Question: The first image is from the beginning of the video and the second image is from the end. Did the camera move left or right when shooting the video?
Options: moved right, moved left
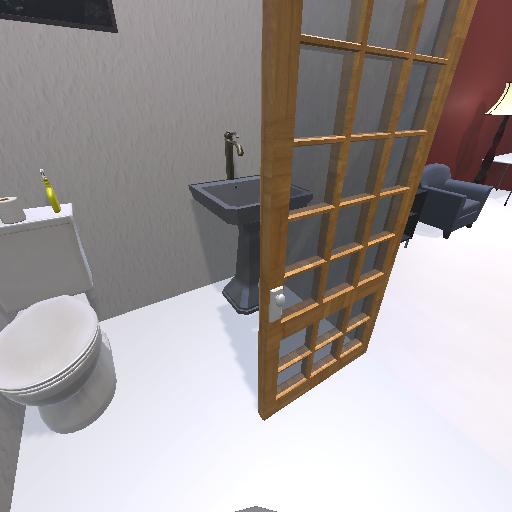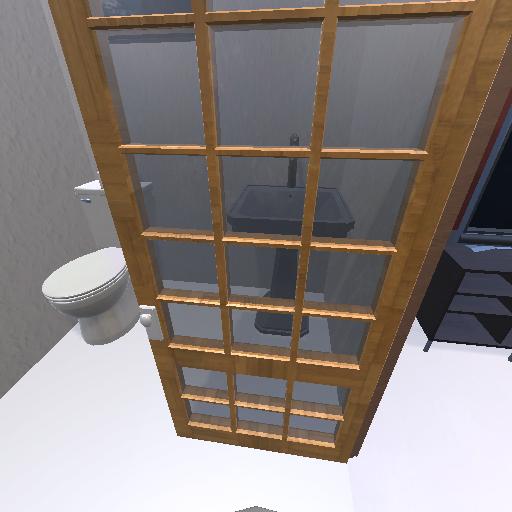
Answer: moved right